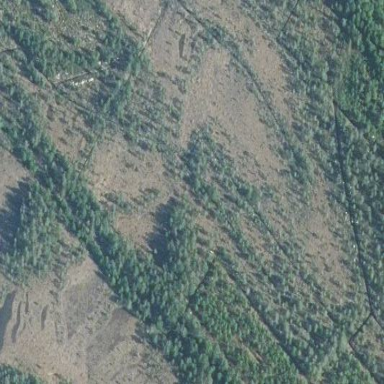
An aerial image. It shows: Area covered in scrub vegetation.